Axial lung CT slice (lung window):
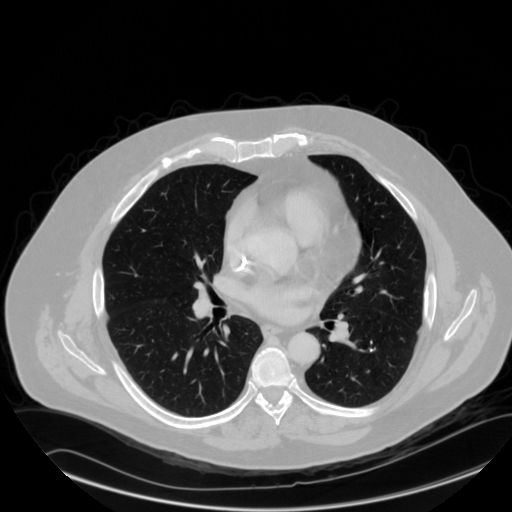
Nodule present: no